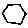
Label: hexagon